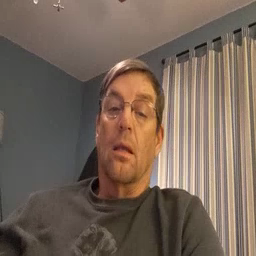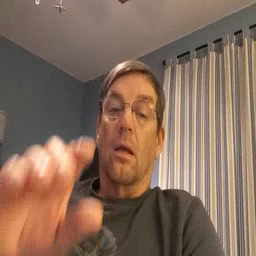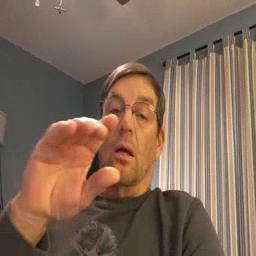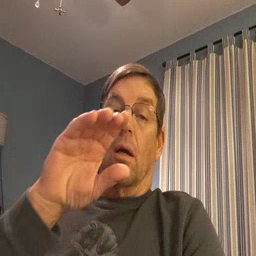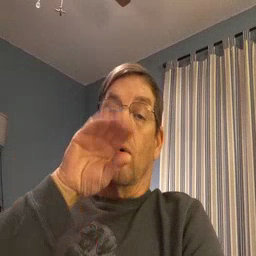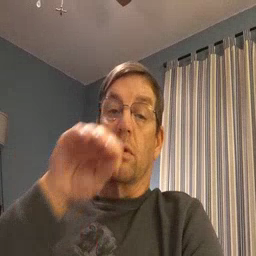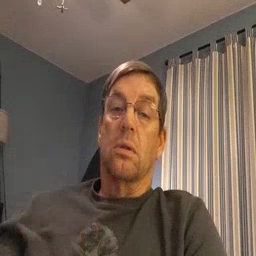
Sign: goose